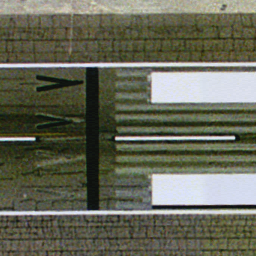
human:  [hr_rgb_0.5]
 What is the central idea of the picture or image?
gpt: runway